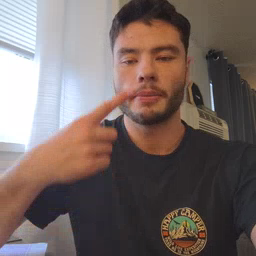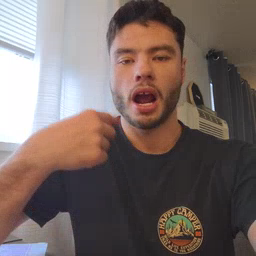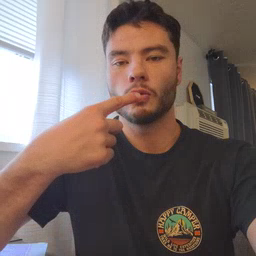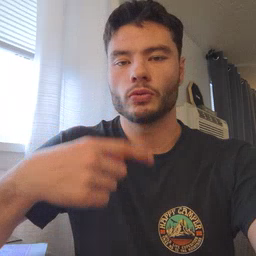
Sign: mouth